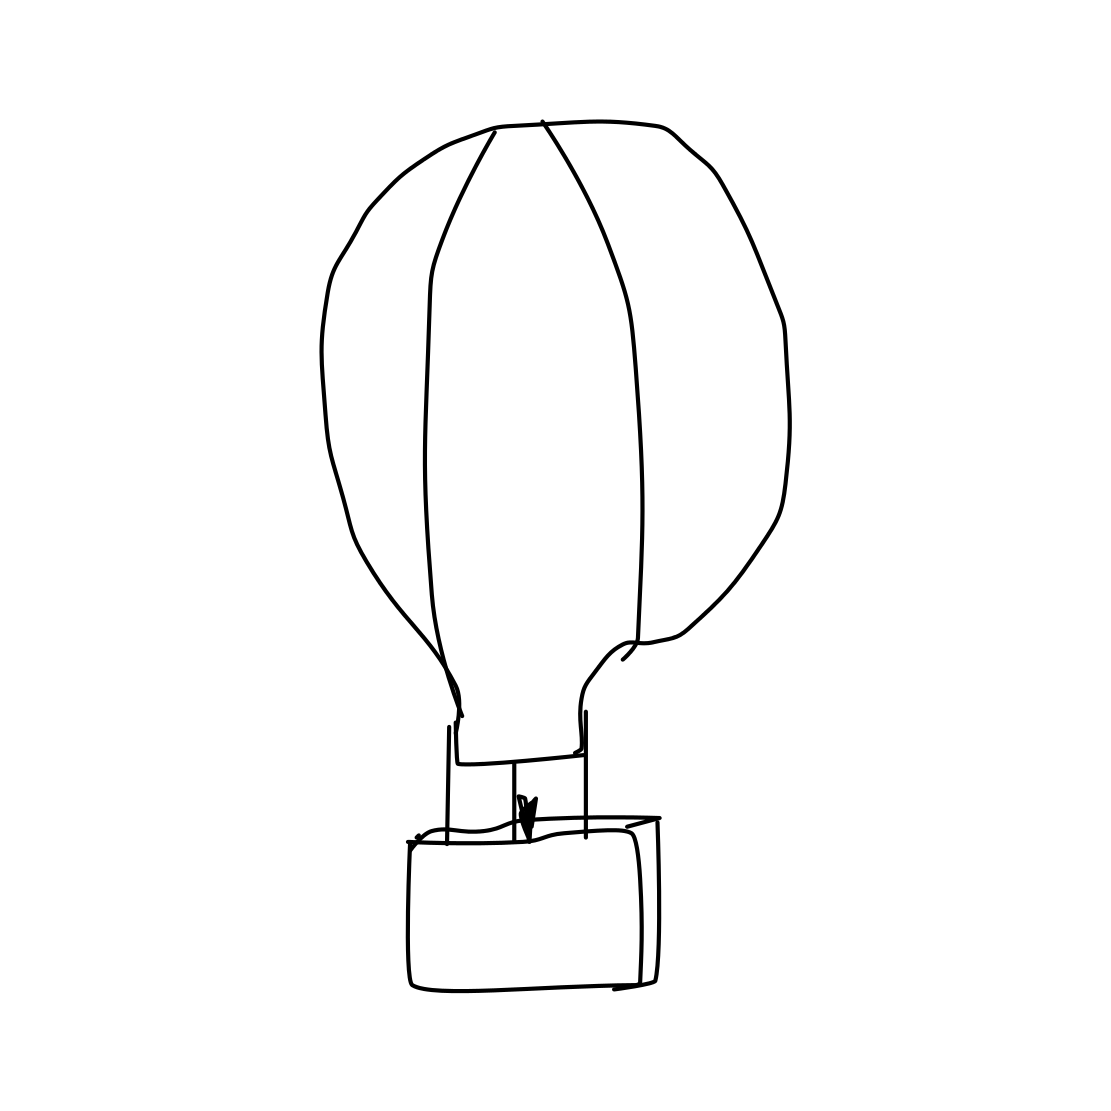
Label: hot air balloon